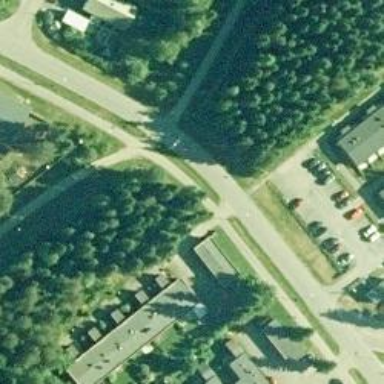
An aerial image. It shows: Cycleway.